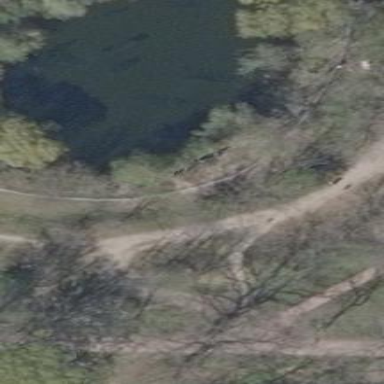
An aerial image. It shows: Pond with natural water.